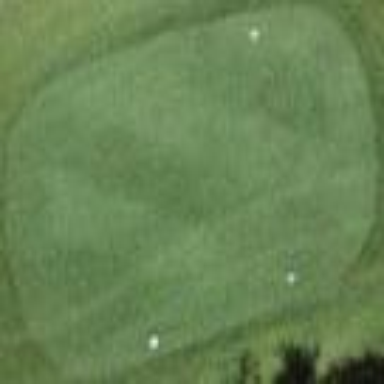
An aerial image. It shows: Golf tee.